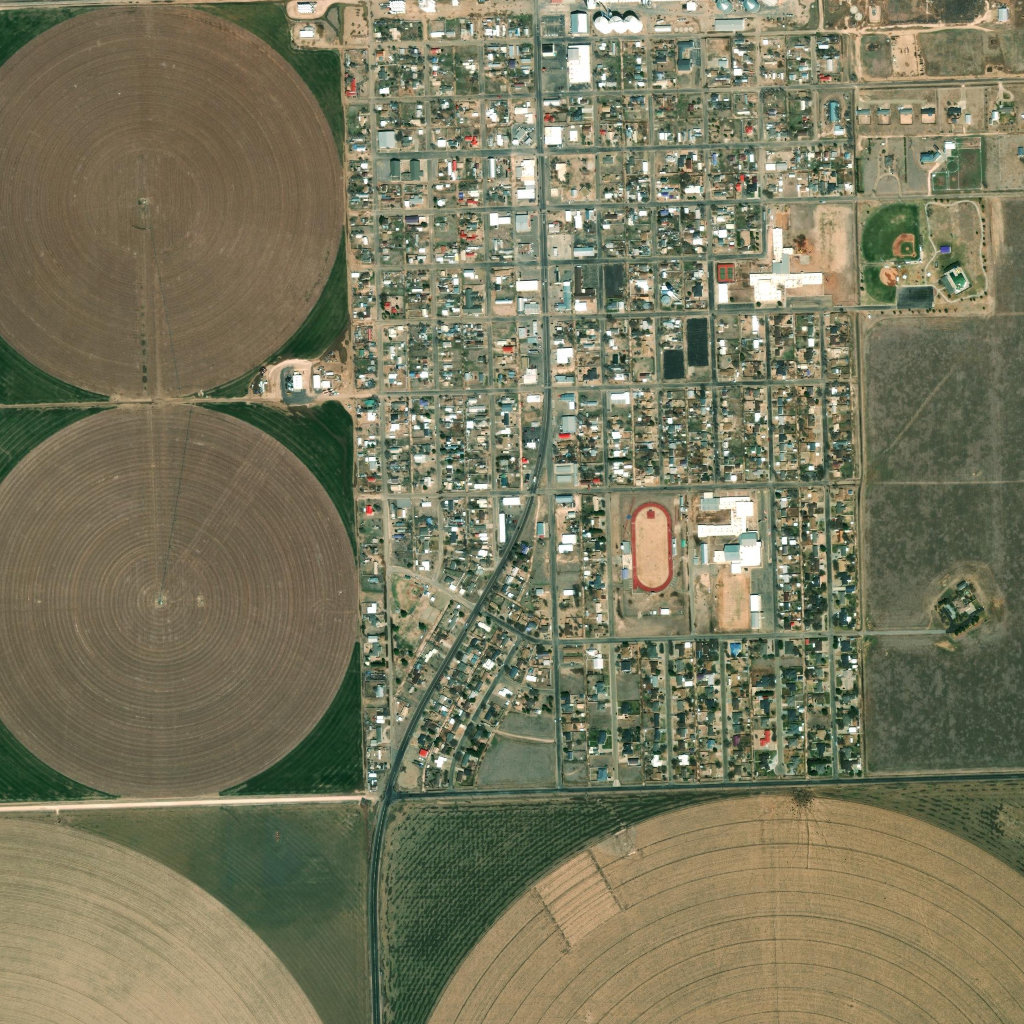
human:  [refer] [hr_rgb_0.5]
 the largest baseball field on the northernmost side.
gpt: <box>[[84, 19, 89, 25, 0]]</box>